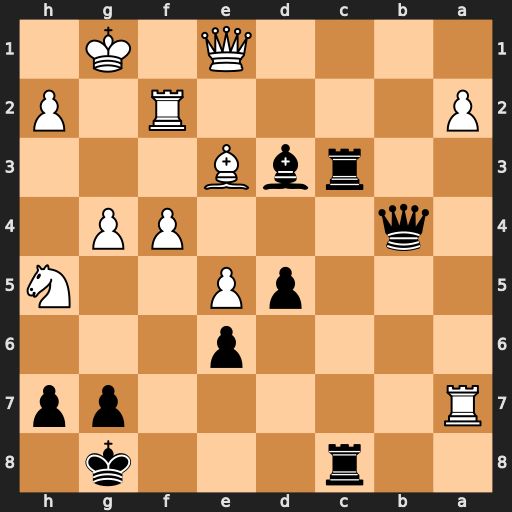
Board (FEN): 2r3k1/R5pp/4p3/3pP2N/1q3PP1/2rbB3/P4R1P/4Q1K1
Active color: b
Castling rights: -
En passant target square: -
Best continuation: Rc1 Rxg7+ Kf8 Qxc1 Rxc1+ Bxc1 Qe1+